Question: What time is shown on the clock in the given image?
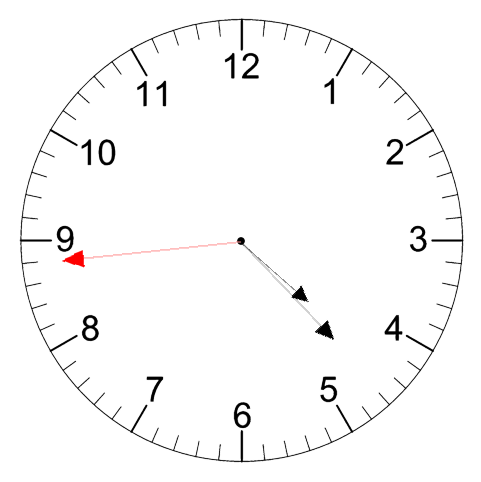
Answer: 04:22:44